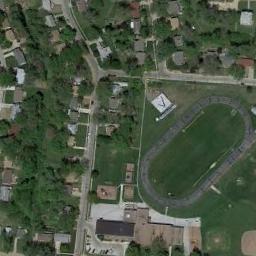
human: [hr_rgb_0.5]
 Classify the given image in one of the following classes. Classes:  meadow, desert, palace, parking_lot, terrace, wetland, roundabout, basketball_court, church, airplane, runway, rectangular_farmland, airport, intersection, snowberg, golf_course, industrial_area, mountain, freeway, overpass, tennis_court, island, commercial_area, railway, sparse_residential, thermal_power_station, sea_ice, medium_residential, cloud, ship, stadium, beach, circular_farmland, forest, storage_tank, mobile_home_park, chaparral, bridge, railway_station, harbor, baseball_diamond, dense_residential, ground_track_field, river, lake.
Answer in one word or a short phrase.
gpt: ground_track_field